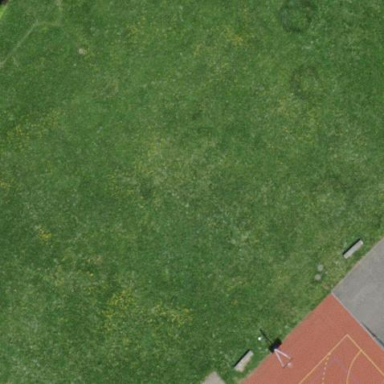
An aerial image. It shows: Soccer pitch for outdoor sports and leisure activities.